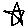
Label: star